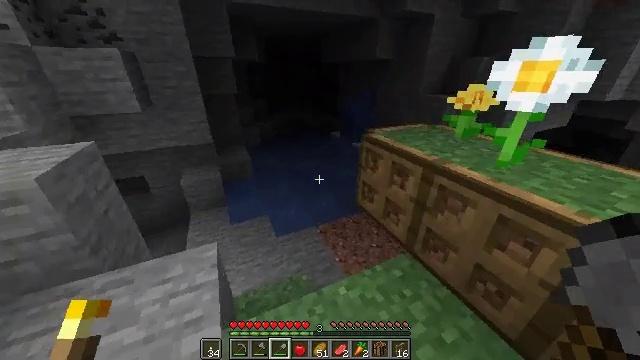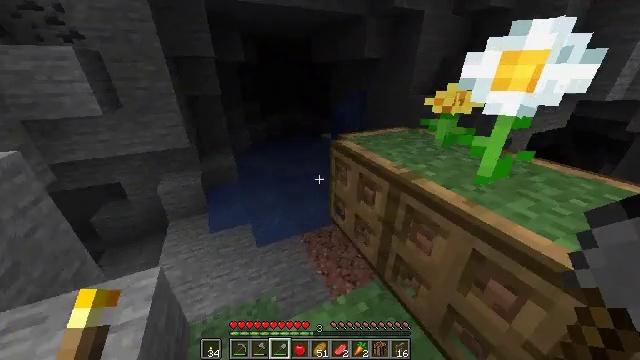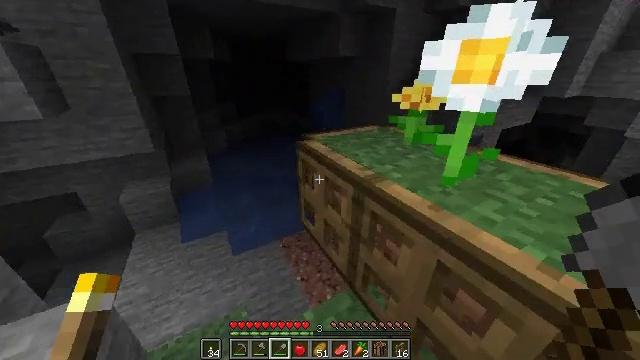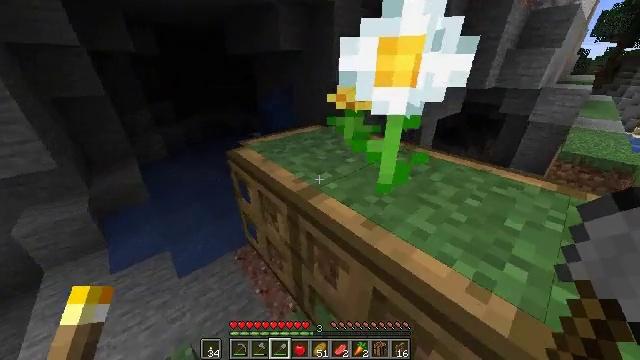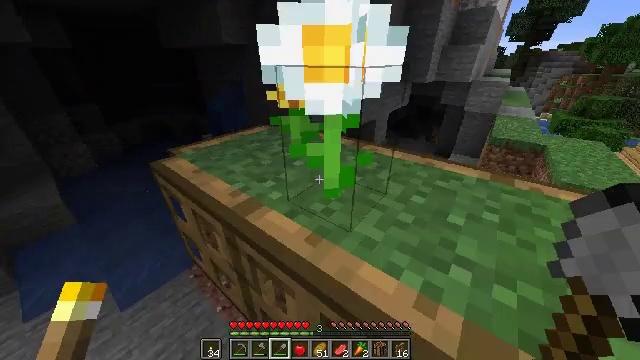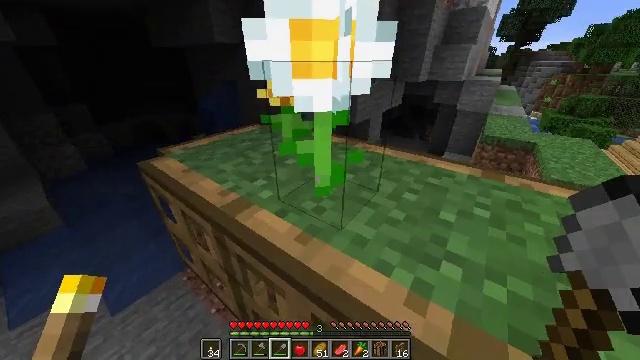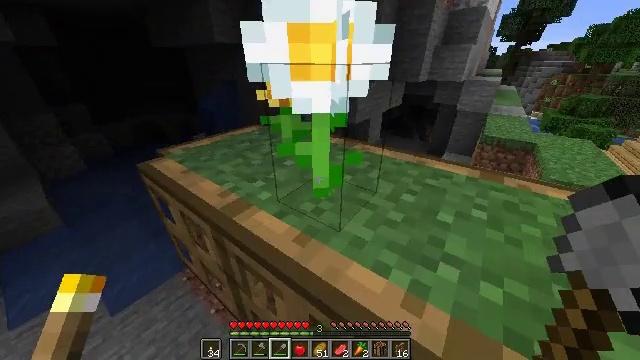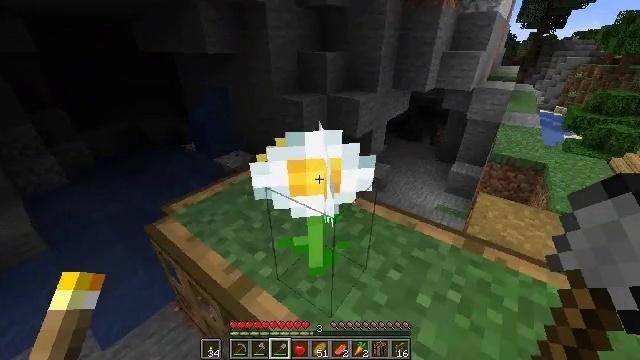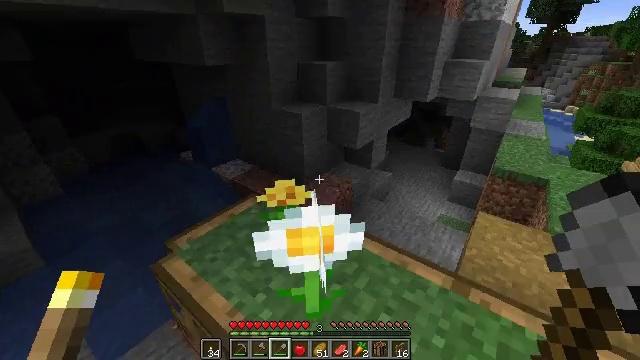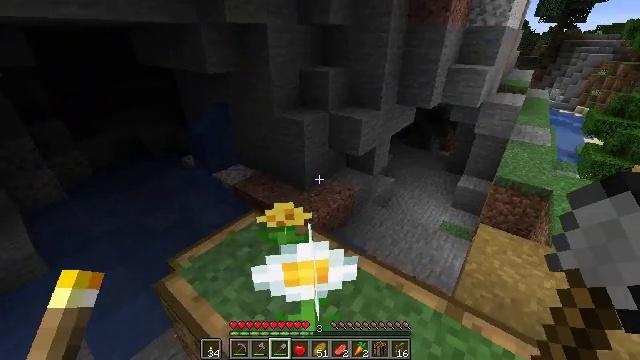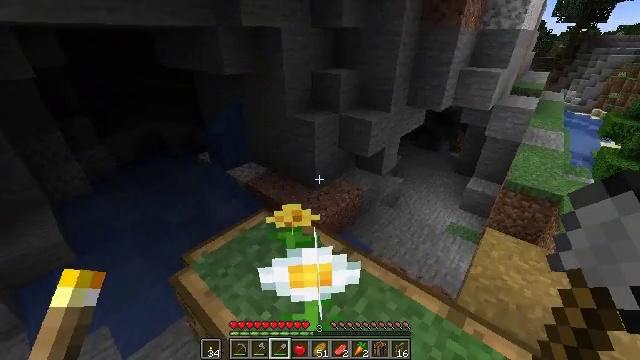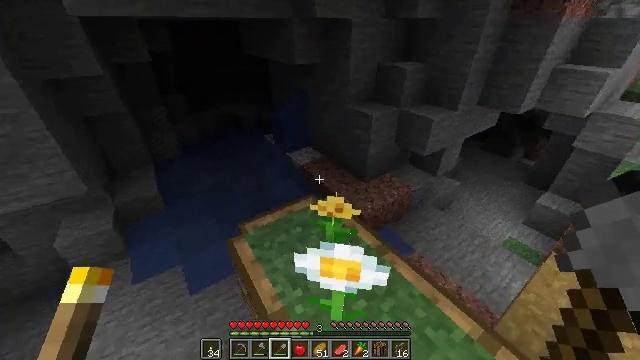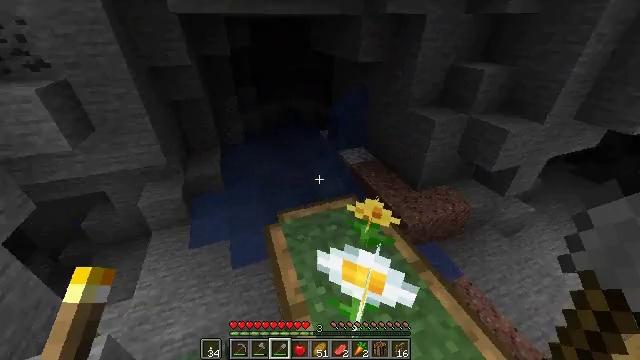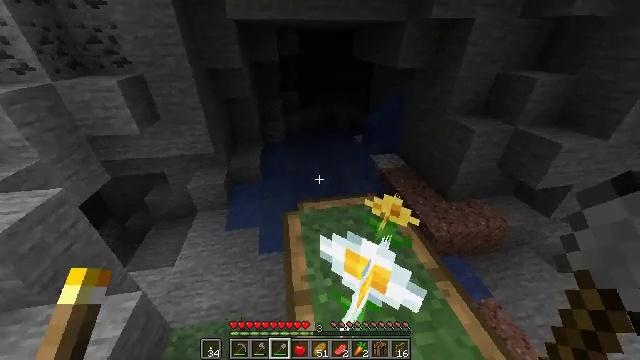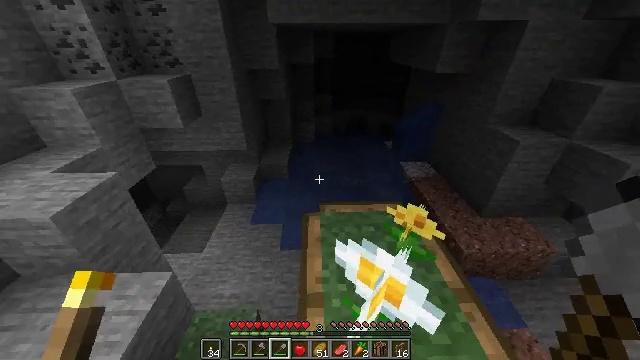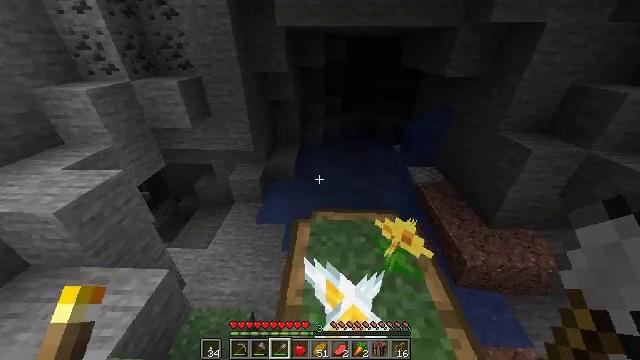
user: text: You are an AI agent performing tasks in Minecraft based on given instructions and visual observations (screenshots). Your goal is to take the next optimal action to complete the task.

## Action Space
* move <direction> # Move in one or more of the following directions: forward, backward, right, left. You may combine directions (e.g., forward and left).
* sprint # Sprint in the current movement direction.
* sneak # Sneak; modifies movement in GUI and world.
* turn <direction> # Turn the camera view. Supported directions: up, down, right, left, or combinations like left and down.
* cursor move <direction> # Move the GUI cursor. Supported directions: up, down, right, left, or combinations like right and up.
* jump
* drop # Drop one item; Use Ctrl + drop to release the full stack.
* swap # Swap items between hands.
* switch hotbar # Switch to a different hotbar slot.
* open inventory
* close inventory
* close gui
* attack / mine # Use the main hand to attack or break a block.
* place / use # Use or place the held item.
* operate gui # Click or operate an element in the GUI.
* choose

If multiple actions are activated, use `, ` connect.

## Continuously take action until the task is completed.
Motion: motion action
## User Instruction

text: Gather the white stained glass pane.
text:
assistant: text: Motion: move forward and move right, sprint
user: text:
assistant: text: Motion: move forward and move right, sprint, turn right
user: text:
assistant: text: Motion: move forward and move right, sprint, turn right and down
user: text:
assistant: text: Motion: move forward and move right, sprint, turn right and down
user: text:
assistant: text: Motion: move forward and move right, sprint, turn right
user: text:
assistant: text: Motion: move forward and move right, sprint, jump
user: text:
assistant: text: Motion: move forward and move right, sprint, jump
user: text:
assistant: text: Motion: move forward and move right, sprint, jump
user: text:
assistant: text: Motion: move forward and move right, sprint, jump
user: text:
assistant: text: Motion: move forward and move right, sprint, turn left, jump
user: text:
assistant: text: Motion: move forward and move right, sprint, turn left and down
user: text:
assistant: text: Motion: move forward and move right, sprint, turn left
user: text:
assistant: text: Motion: move forward and move right, sprint, turn left
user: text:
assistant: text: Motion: move forward and move right, sprint, turn left
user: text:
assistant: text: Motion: move forward and move right, sprint, turn left
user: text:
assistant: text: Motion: move forward and move right, sprint
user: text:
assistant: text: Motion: move right
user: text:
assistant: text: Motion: move right
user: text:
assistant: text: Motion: move right, turn right and down
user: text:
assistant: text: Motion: turn right and down
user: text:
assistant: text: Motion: turn right and down
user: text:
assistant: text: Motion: turn right
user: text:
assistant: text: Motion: no_op
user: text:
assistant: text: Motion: no_op
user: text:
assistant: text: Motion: no_op
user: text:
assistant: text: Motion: turn left and up
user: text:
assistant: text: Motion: turn left and up
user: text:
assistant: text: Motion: turn left
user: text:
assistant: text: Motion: turn left
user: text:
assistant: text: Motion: turn left and up